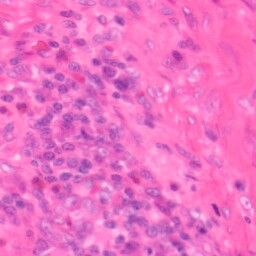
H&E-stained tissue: Colon